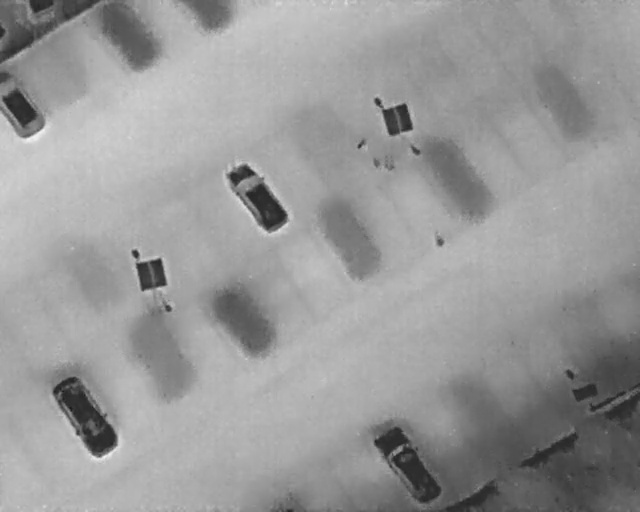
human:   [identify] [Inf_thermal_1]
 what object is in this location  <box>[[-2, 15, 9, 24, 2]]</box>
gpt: <ref>1 large car at the top left</ref>

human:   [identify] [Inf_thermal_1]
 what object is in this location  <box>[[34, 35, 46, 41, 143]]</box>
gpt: <ref>1 medium car at the center</ref>

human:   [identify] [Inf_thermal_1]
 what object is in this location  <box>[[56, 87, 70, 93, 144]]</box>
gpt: <ref>1 medium car at the bottom</ref>

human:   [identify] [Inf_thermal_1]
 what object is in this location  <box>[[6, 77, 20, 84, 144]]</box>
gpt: <ref>1 large car at the bottom left</ref>